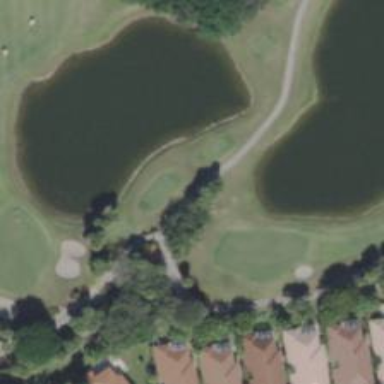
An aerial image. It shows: Water hazard on golf course.